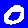
Digit: 0